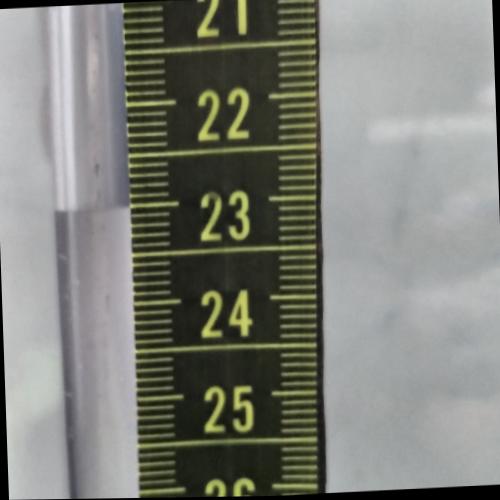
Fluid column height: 23.0 cm